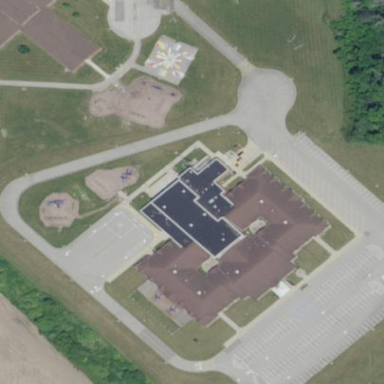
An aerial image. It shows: School building.